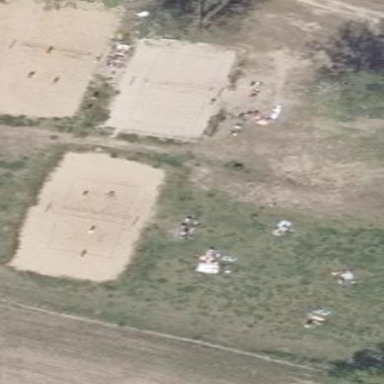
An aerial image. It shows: Beach volleyball pitch for leisure activities.